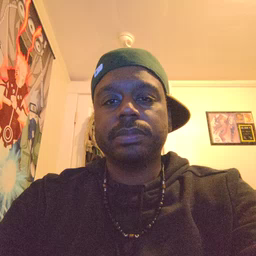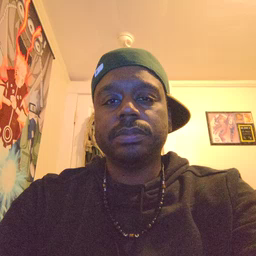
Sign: dad